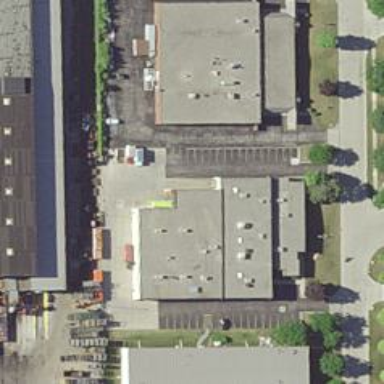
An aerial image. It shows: Building.